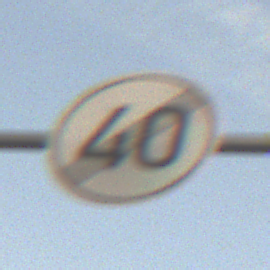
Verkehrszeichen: EndeGeschwindigkeit40
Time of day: SunriseSunset
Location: Outdoor (Nature)
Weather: PartlyCloudy
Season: NotSpecified
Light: Natural